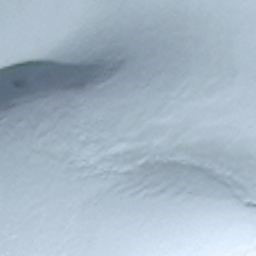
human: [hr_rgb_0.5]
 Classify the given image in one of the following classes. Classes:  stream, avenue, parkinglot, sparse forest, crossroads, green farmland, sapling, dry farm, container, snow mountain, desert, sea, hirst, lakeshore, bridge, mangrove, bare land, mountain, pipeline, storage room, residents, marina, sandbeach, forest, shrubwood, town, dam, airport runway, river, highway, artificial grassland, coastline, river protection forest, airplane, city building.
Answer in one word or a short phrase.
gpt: snow mountain